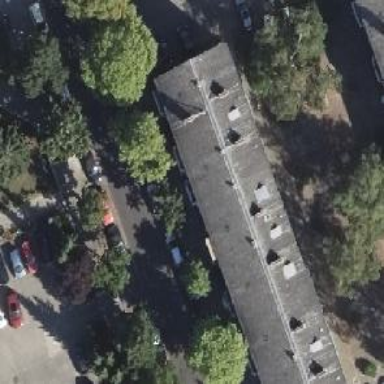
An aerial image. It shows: View of apartment building.